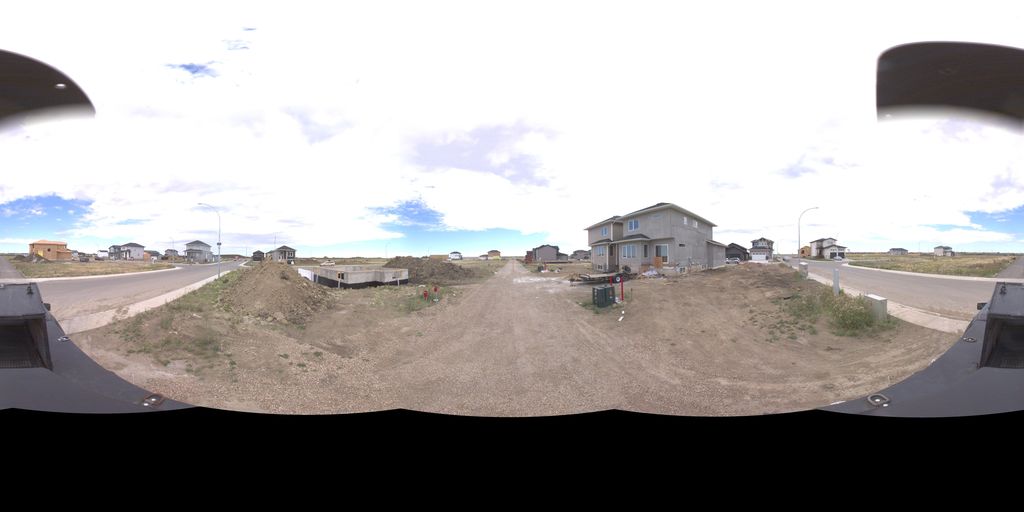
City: saskatoon